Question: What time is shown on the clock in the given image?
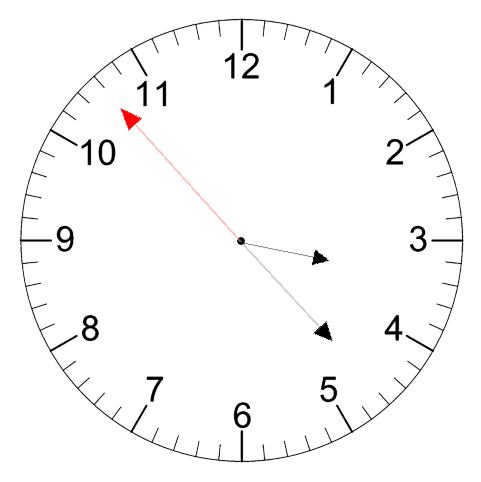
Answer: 03:22:53